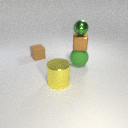
large green rubber sphere below small brown metal cube